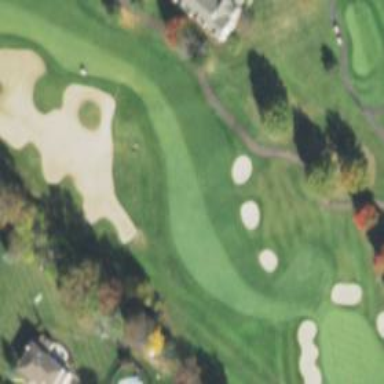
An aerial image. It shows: View of golf hole.